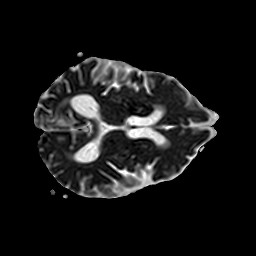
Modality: ADC
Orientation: axial
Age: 75
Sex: female
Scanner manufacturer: philips
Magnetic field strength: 3 T
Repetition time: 4.117 s
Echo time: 0.06134 s